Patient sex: M
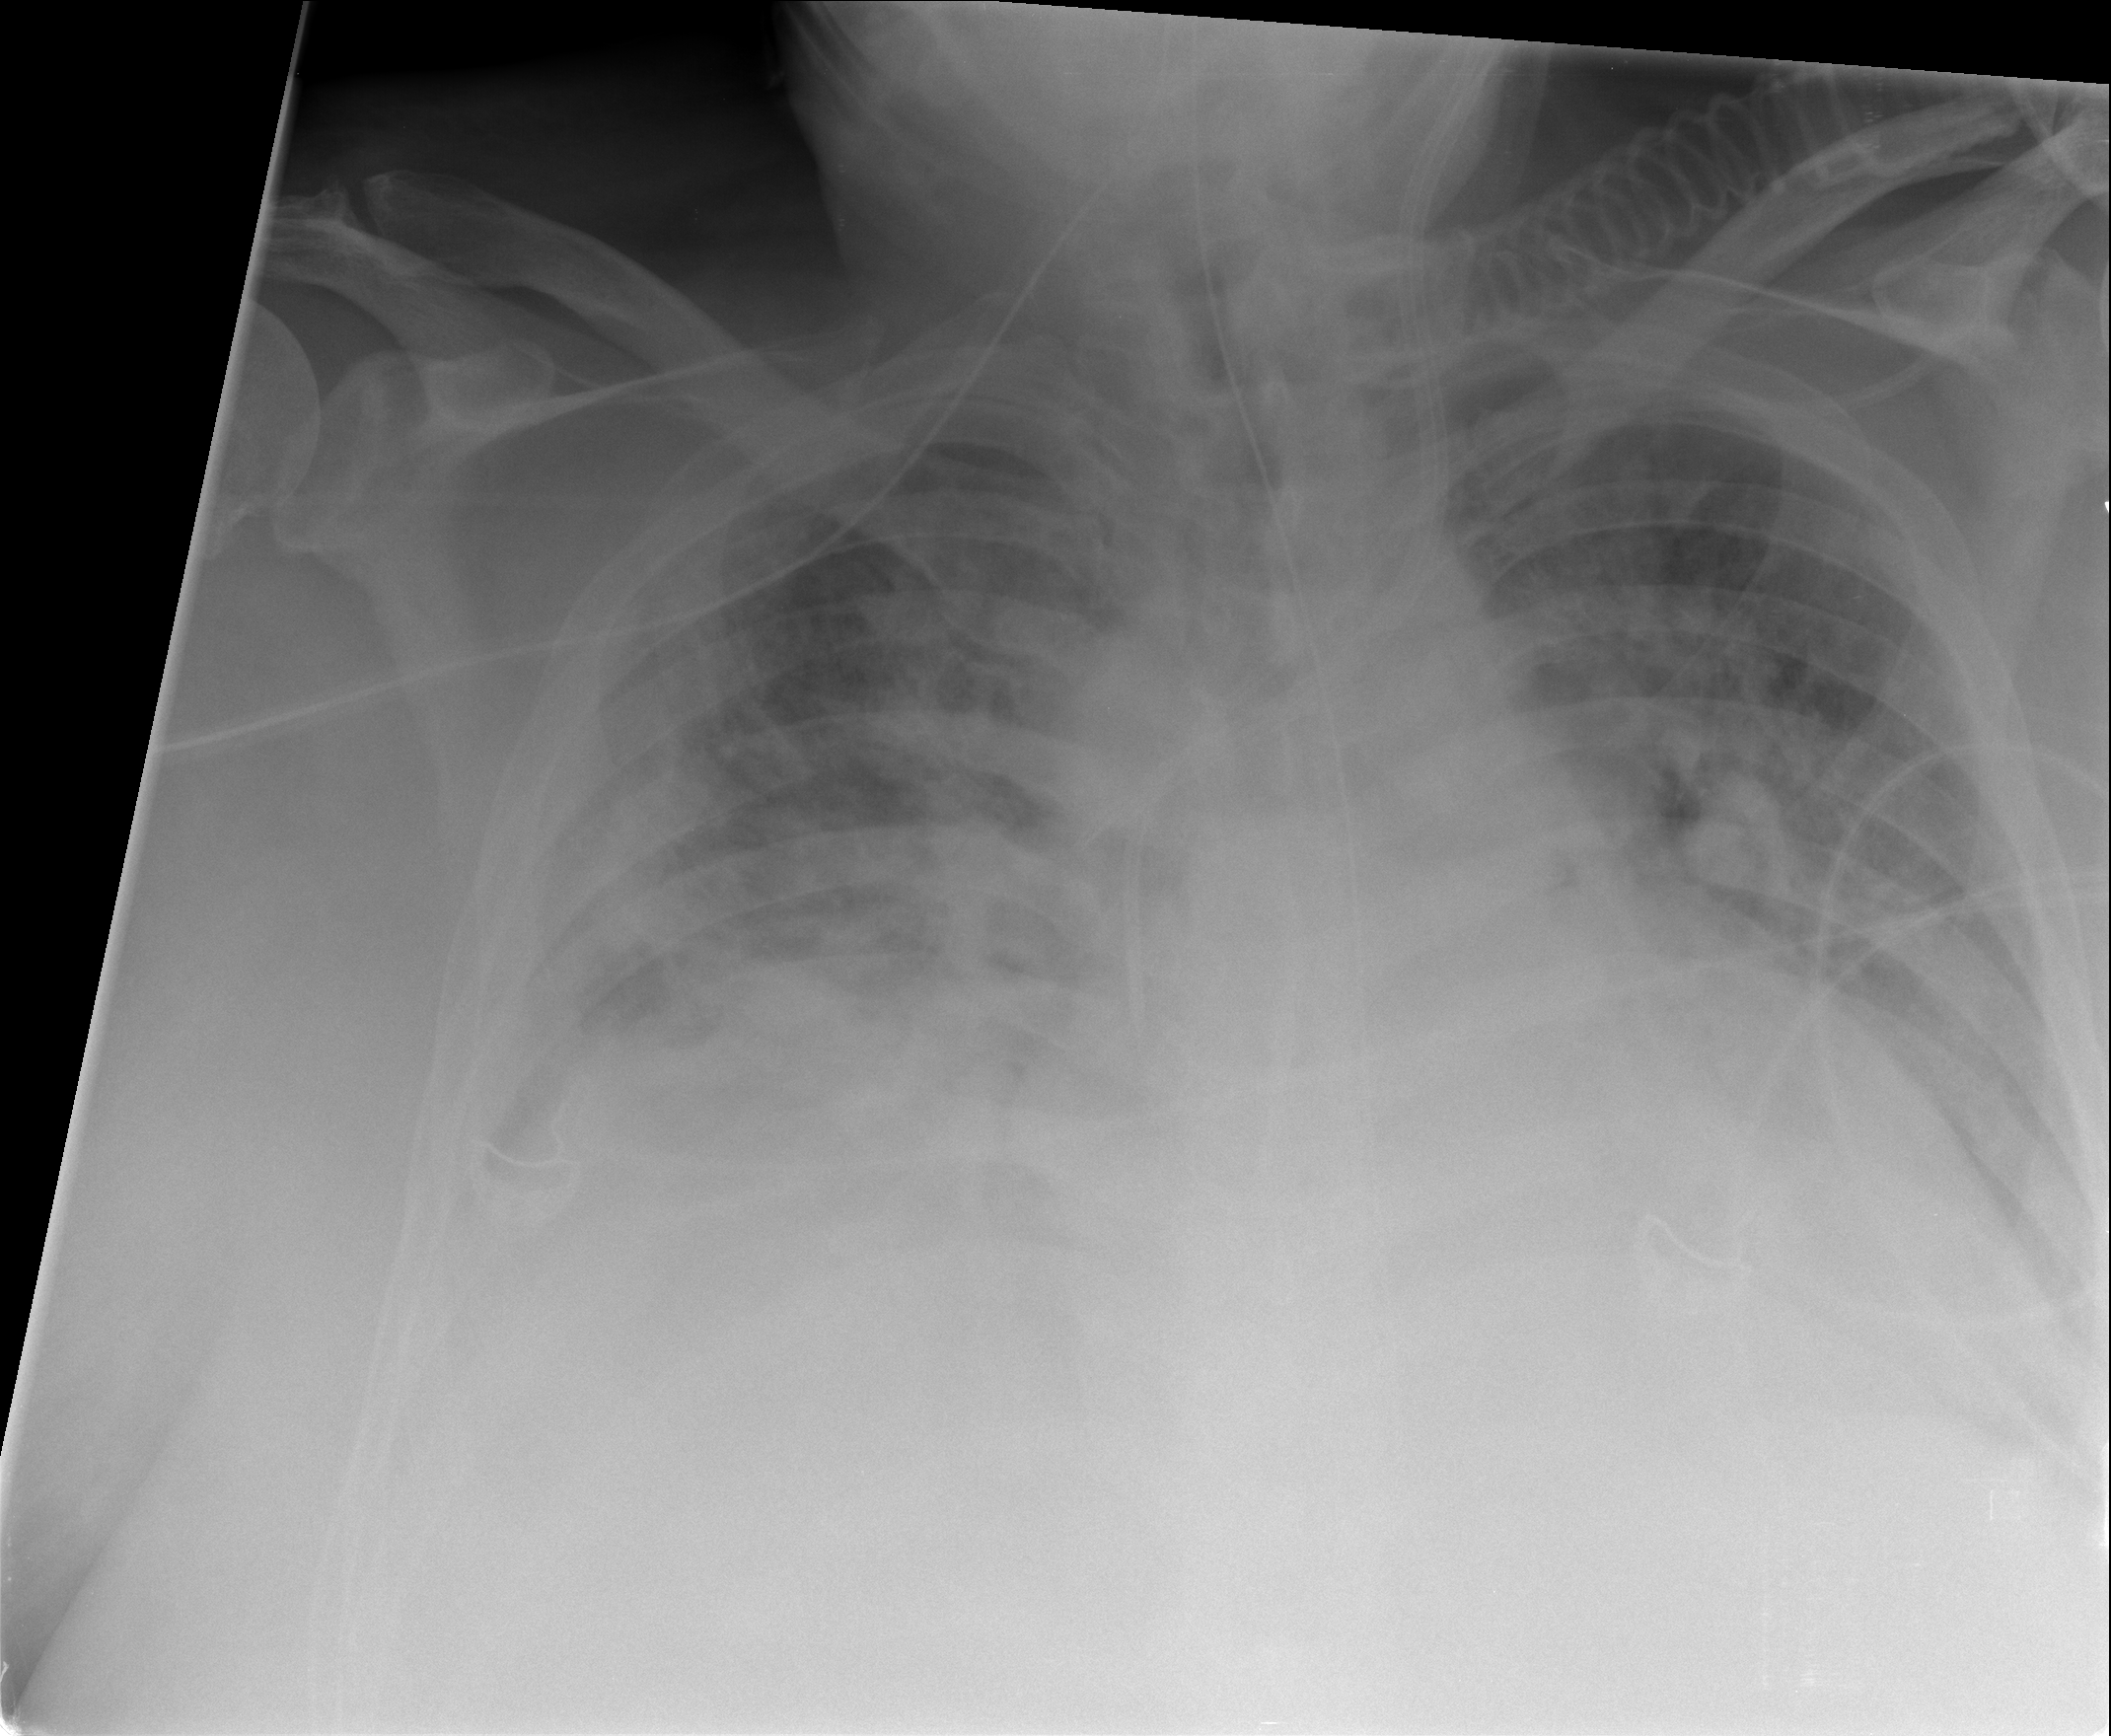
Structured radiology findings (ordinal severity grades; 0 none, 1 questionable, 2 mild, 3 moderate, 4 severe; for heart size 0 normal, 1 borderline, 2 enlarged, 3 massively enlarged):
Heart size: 2
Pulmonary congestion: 3
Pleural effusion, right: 3
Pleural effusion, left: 2
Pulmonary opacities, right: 3
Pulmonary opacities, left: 2
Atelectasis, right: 3
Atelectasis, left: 2